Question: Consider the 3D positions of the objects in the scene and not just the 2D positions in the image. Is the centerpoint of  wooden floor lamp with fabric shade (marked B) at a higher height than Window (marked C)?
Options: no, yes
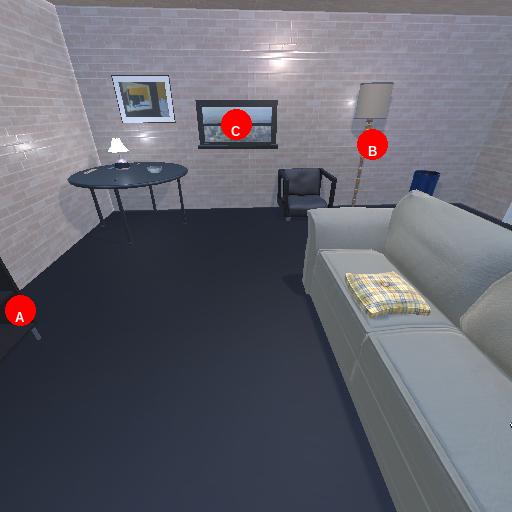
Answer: no